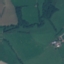
Land use / land cover class: Pasture